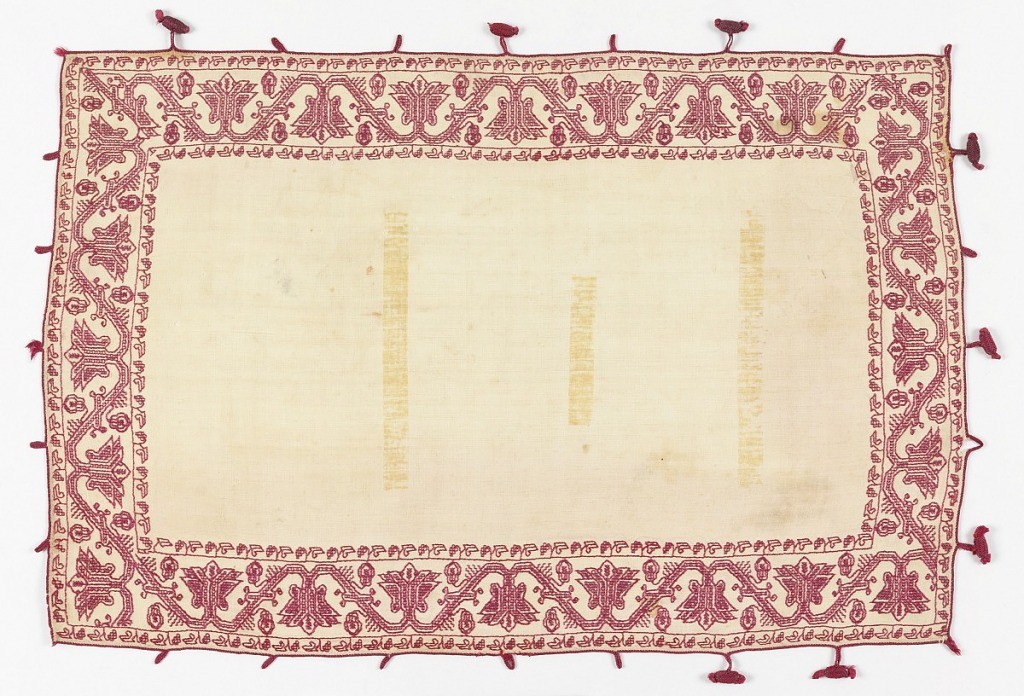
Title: Pillow cover
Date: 17th century
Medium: silk on linen Technique: embroidery
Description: White linen with two inch border or stylistic leaf and scroll pattern in red silk. Nine silk buttons - barrel type.